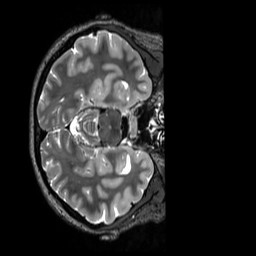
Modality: T2w
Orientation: axial
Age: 30
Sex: female
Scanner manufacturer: siemens
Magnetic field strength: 3 T
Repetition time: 3.2 s
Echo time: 0.728 s